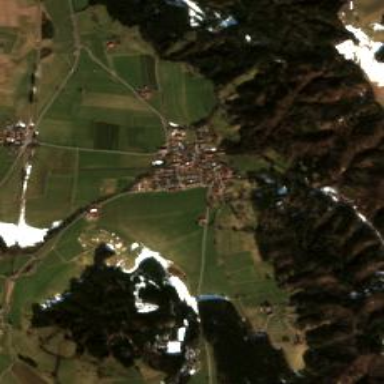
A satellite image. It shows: Village area.